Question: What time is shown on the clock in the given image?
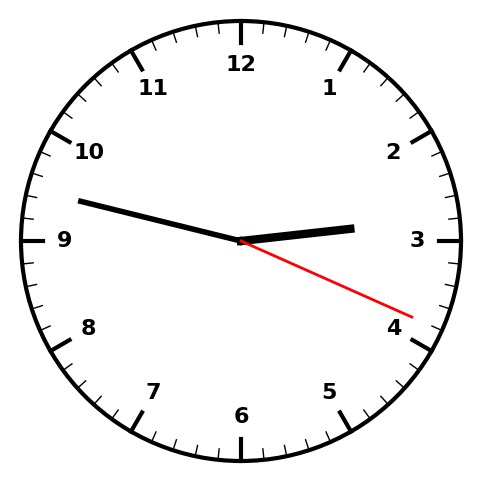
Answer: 02:47:19